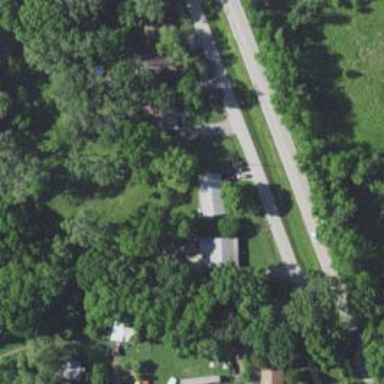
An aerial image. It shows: Driveway leading to service road.